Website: walmart
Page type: newsletter-management
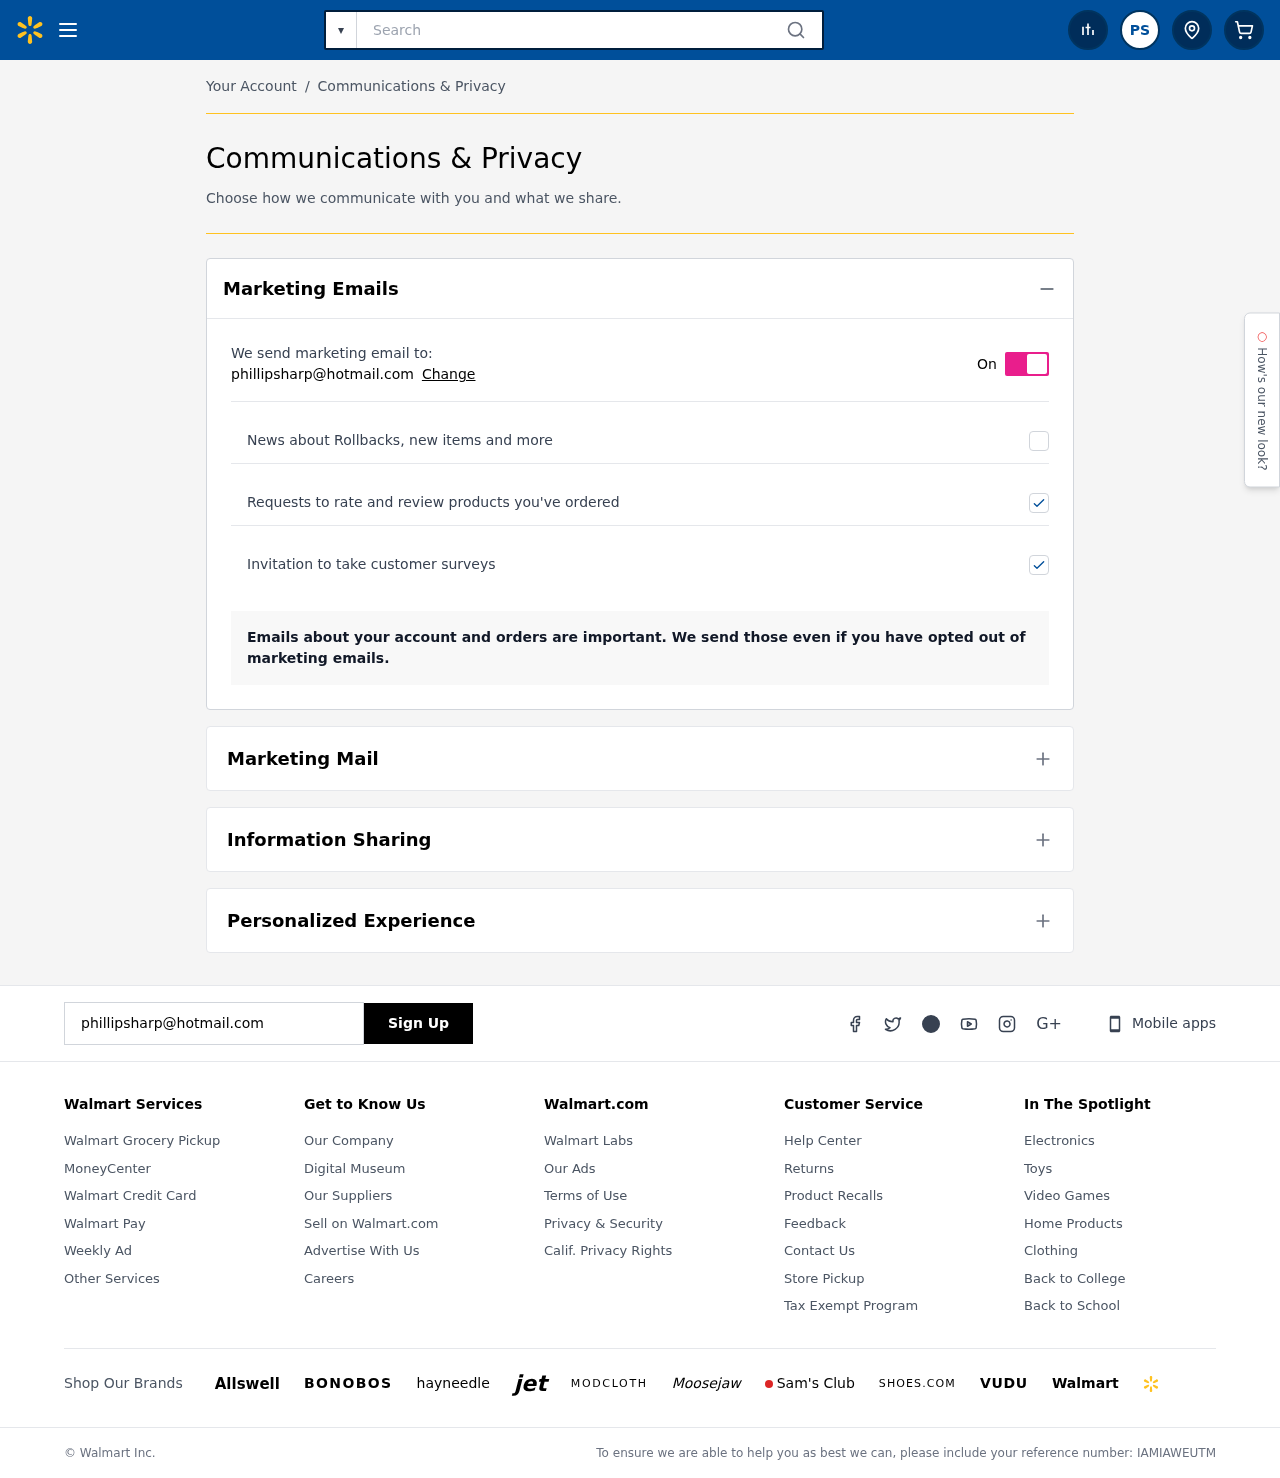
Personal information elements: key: PII_EMAIL
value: phillipsharp@hotmail.com
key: PII_INITIALS
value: PS
Search elements: key: HEADER_SEARCH
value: Search